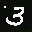
Label: 3